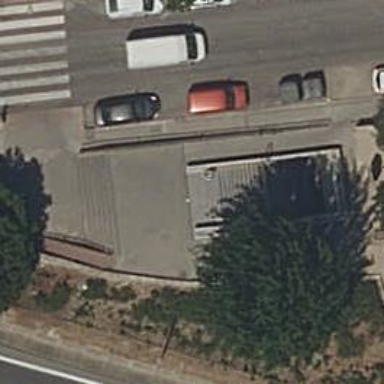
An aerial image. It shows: Subway entrance for railway system.